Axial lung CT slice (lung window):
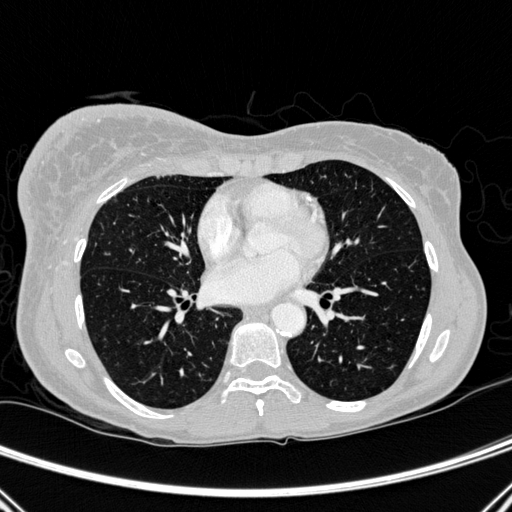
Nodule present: no